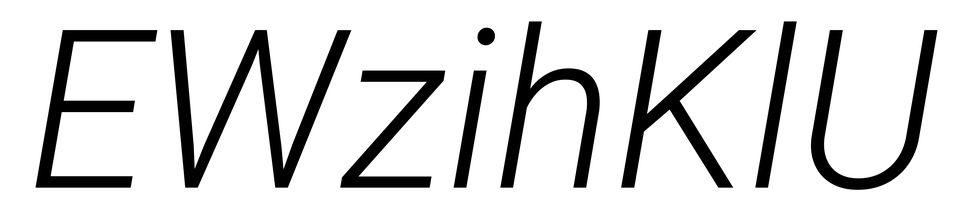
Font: Roboto-Italic_Light_Italic